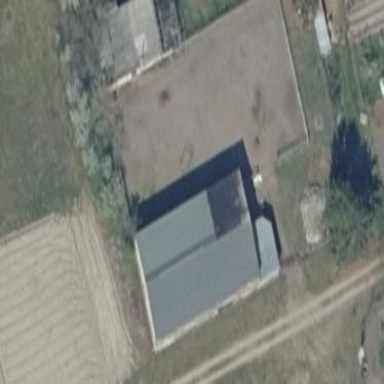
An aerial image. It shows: Gabled building with the roof oriented along its structure.